Question: I'm trying to parse the d attribute in SVG Path element, and so far I found that fabric.js can parse SVG, but till now I still don't know how.
I need to parse the path in order to get the shapes in it (lines arcs) and draw squares over them, and most importantly return the attributes of these squares.
any idea how to do this using fabric.js?? or any other library?? or does anyone have a different approach?
the following image has a rectangle and a line both have squares that I drew on their boundaries, and I'm trying to do the same on the path element
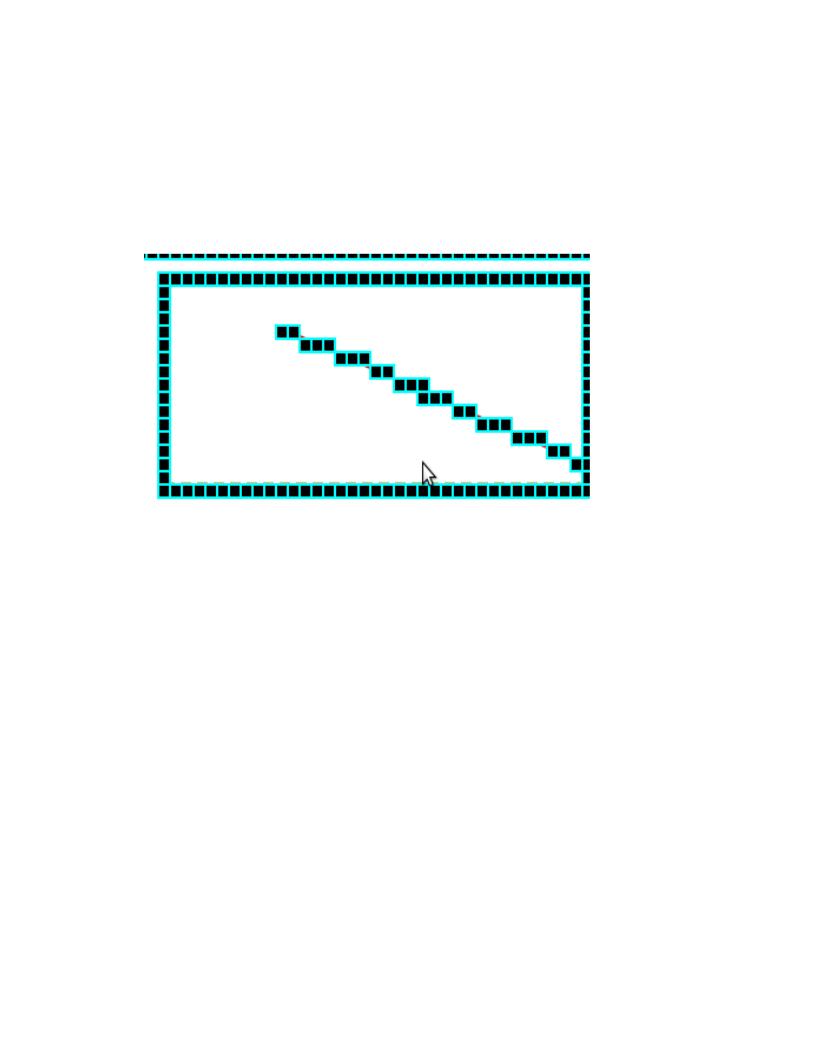
Answer: I found this
'''
var cmdRegEx = /[a-z][^a-z]*/ig;
var commands = d.match(cmdRegEx);
'''
which can get each command with its parameters, but you need to trim each command from spaces